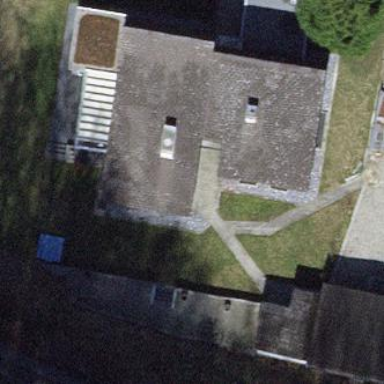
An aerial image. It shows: Detached building with saltbox-shaped roof.